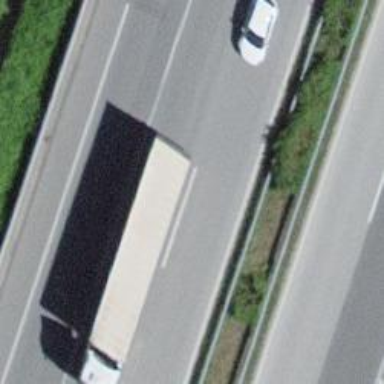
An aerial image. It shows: Asphalt motorway.